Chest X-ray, PA view. Patient: 51 years old, sex M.
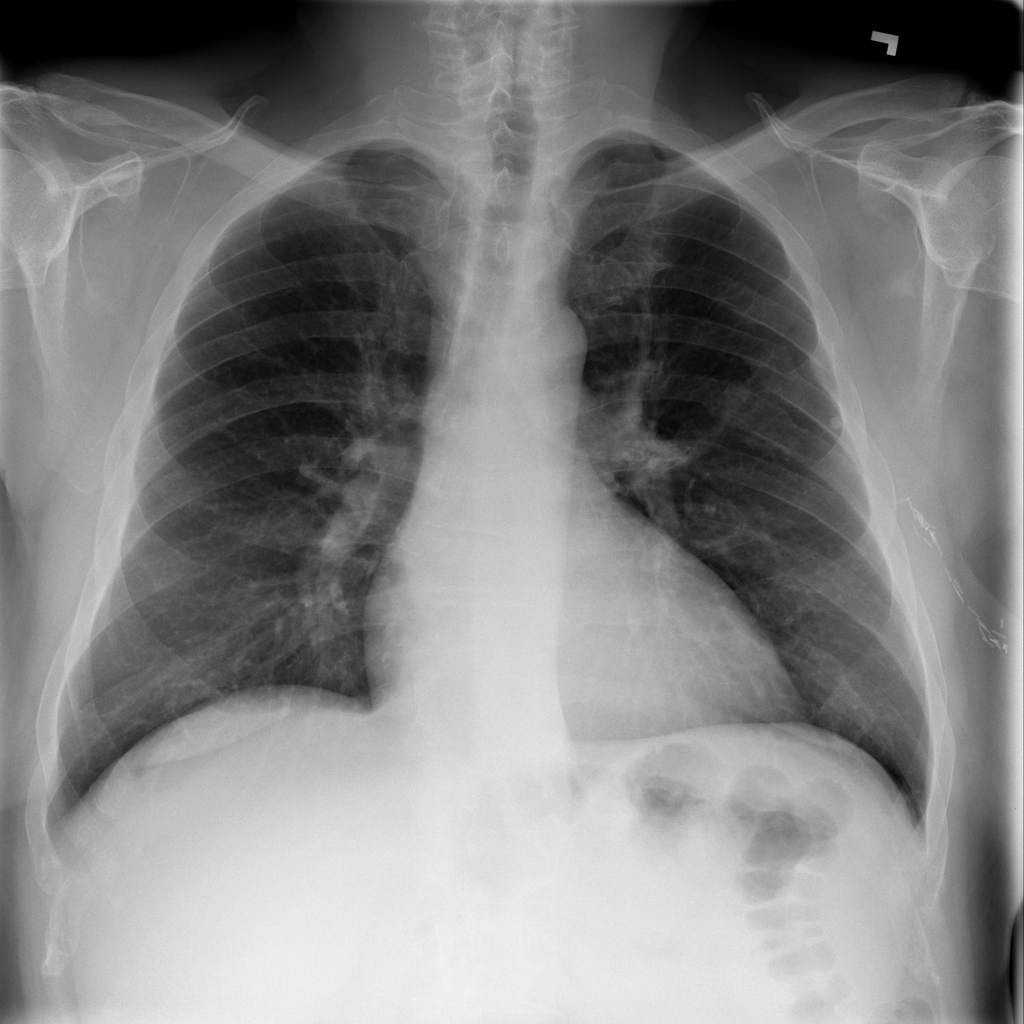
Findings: Nodule